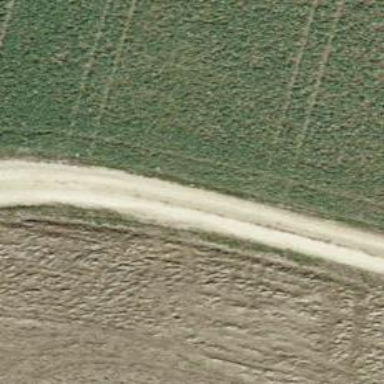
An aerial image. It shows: Track road with ground surface.